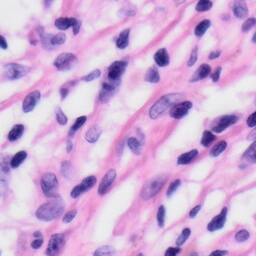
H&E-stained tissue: Skin